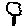
Label: tree